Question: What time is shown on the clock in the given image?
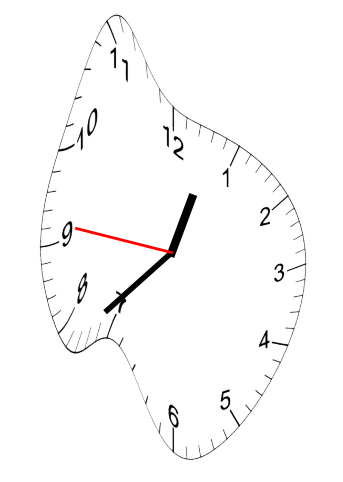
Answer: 12:37:46